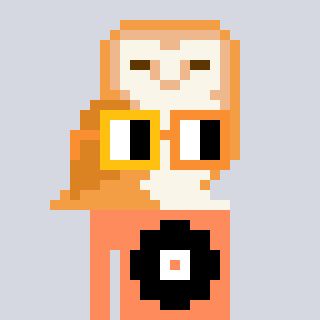
a pixel art character with square yellow and orange glasses, a owl-shaped head and a peachy-colored body on a cool background